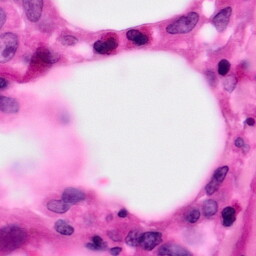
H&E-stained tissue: Pancreatic